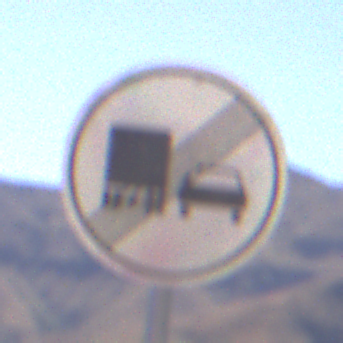
Verkehrszeichen: EndeUeberholverbotKraftfahrzeuge
Umgebung: Outdoor, Nature
Tageszeit: Midday
Wetter: Clear
Licht: Natural
Jahreszeit: NotSpecified
Kontrast: HighContrast